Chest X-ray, PA view. Patient: 39 years old, sex M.
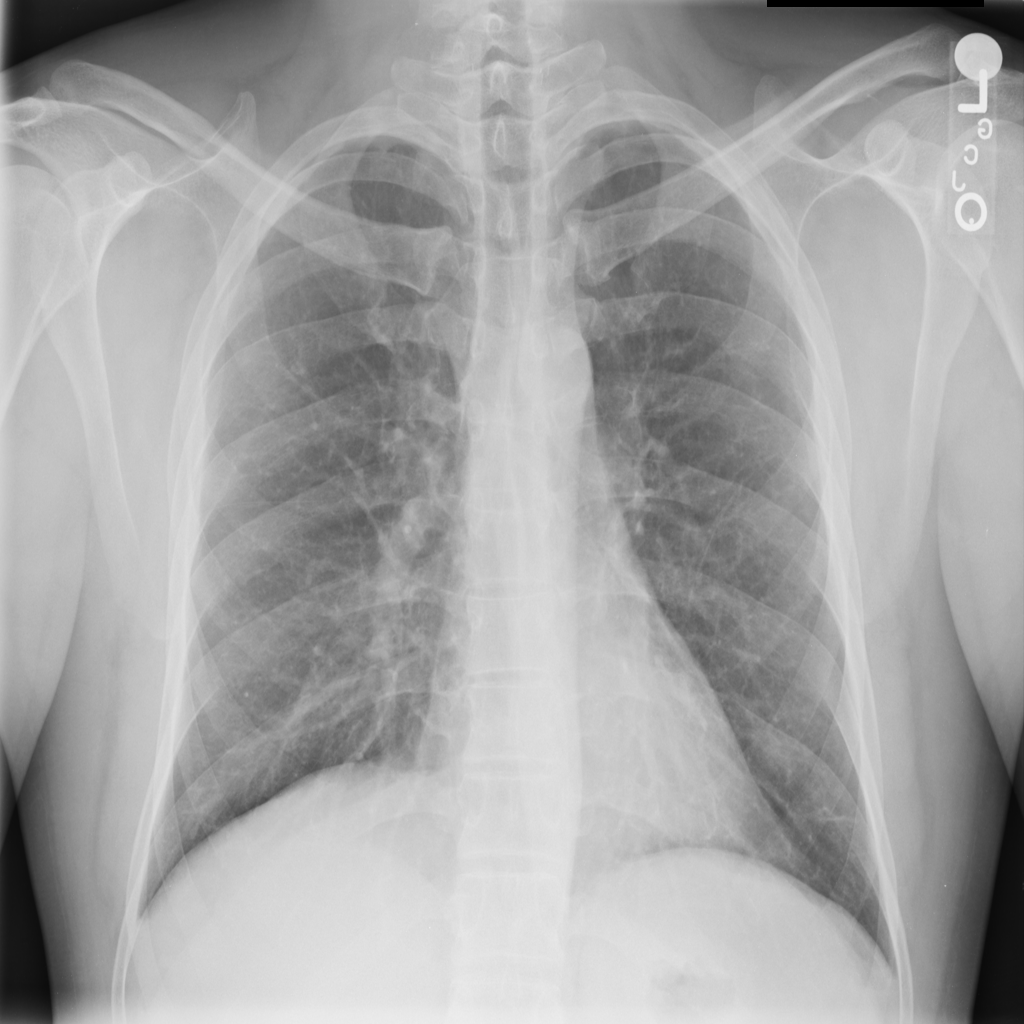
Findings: No Finding